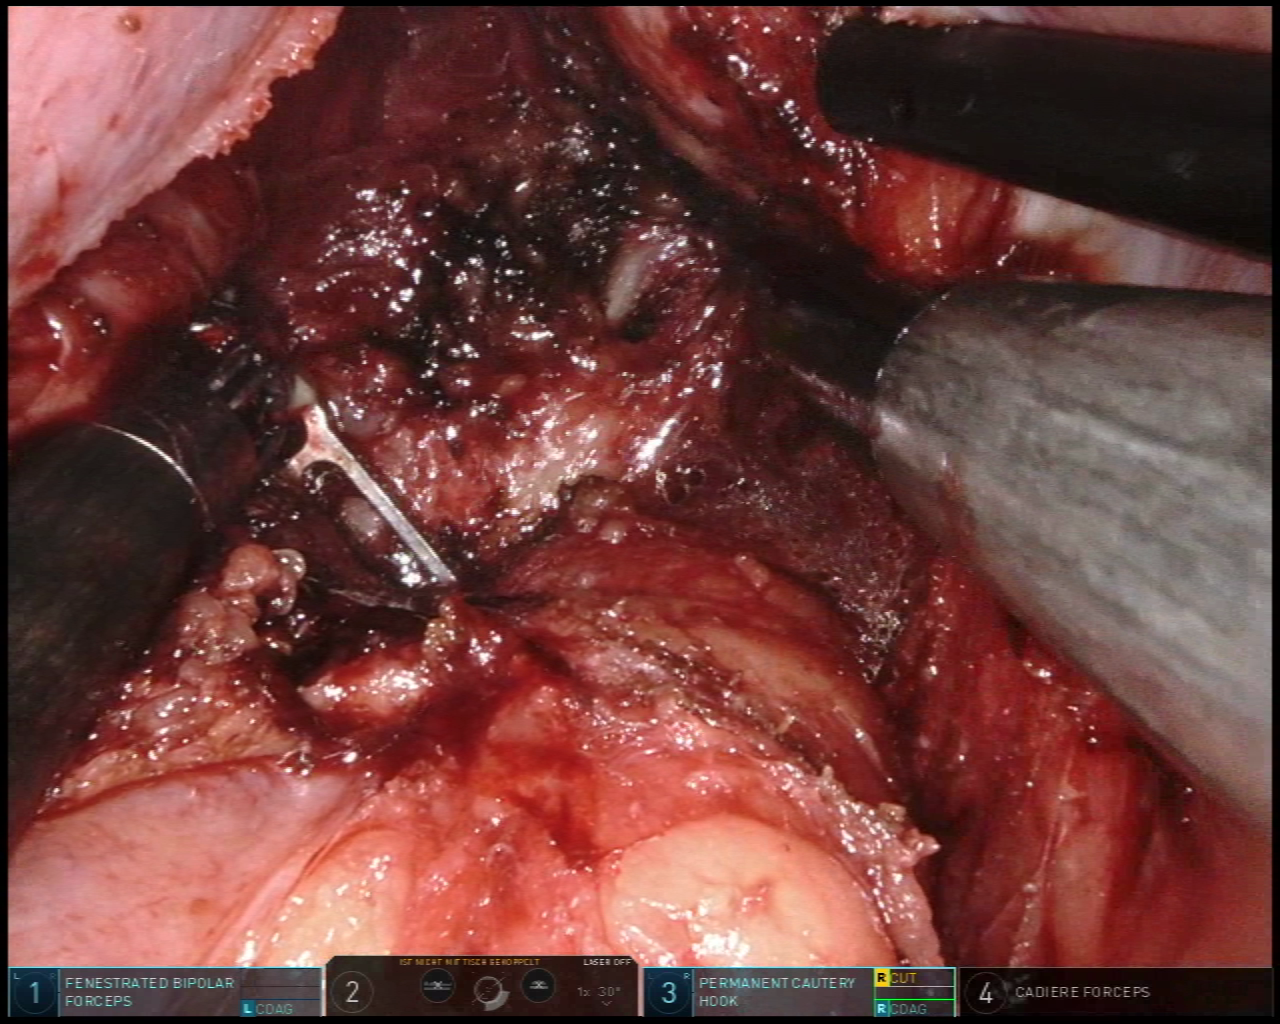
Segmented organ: vesicular_glands
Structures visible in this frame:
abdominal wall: no
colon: no
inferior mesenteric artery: no
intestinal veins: no
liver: no
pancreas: no
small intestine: no
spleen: no
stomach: no
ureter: no
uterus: no
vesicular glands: yes